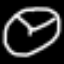
Label: clock